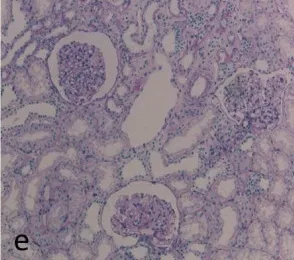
The evaluation of the patient's aortitis and renal disorder. After treatment with PSL and an immunosuppressant, glomerular and tubular interstitial lesions decreased (e, x100).
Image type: pathology (pas)